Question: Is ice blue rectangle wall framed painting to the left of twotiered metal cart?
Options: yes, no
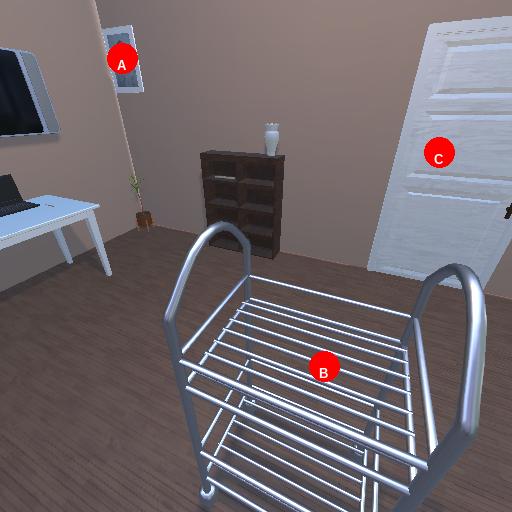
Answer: yes